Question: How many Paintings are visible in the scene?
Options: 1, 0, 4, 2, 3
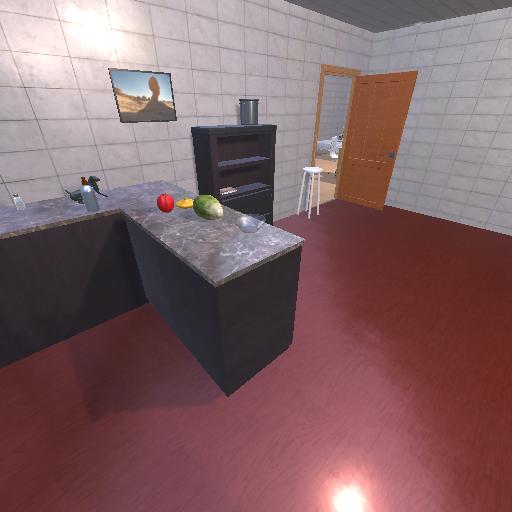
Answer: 1